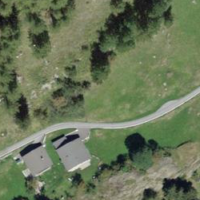
EUNIS habitat code: 23
Species observed at this site:
Clinopodium vulgare